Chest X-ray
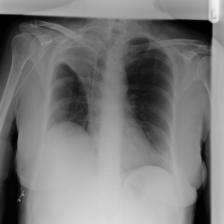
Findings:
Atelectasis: positive
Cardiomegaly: negative
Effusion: negative
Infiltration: negative
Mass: negative
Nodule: negative
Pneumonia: negative
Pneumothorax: negative
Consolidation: negative
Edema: negative
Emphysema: negative
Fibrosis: negative
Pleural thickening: negative
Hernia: negative